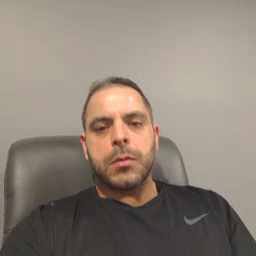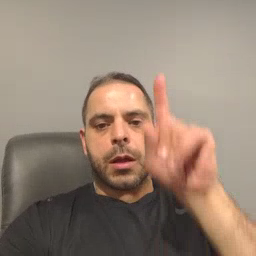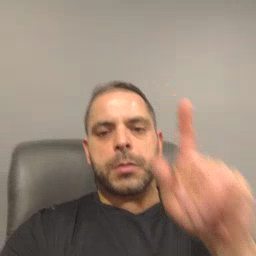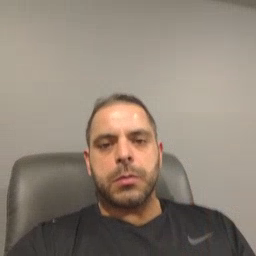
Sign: up